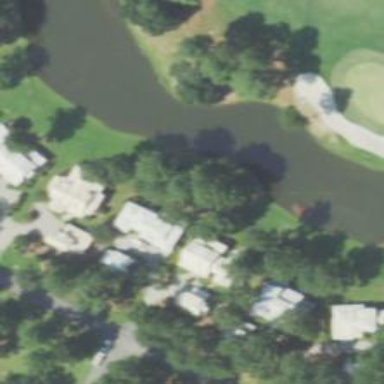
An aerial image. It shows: Water hazard in golf course. The hazard is natural water feature.